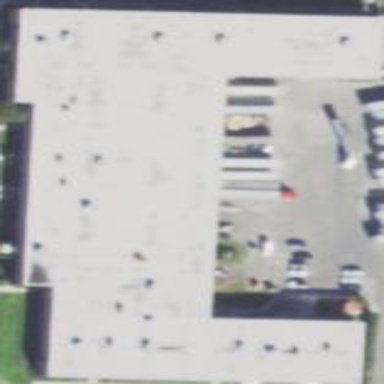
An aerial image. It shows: Commercial building.